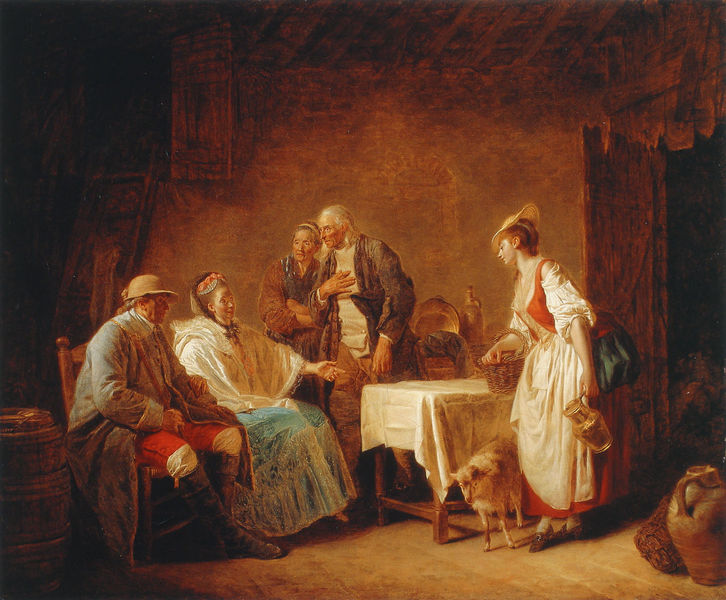
Titel: Das Hirtenmädchen in den Alpen
Künstler: Etienne Aubry
Institution: Detroit, The Detroit Institute of Arts
Schlagwörter: blau, gemälde, gruppe, mann, frauen, menschen, sitzen, braun, frau, grau, holz, hut, kleid, licht, männer, raum, stuhl, szene, tisch, tür, zimmer, hund, rot, tier, tuch, haube, malerei, alt, hose, arm, diener, bild, tischdecke, interieur, mantel, reich, sitzend, decke, innen, paar, schön, genre, krug, vase, schürze, schuhe, braut, korb, balken, strümpfe, ärmlich, schaf, stiefel, fass, tasche, tracht, besuch, reisende, schaaf, schäferin, ziege, wohnraum, erfrischung, alr, krig, rimmer, besuch sitzend